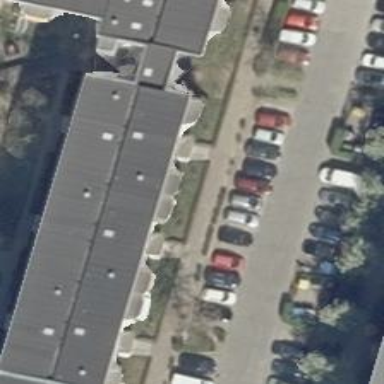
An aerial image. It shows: Building with apartments and flat roof.